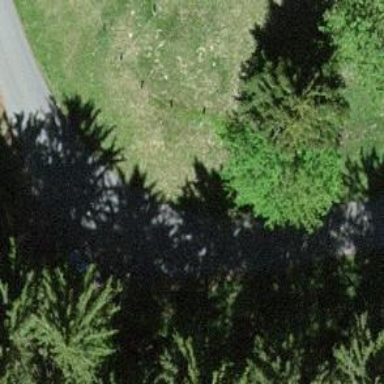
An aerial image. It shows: Unclassified paved road.